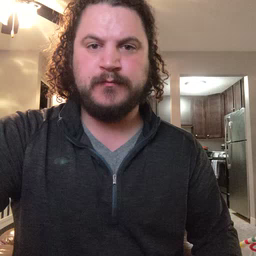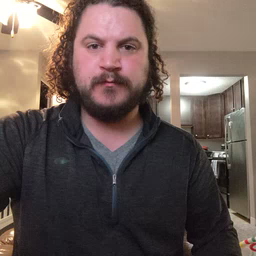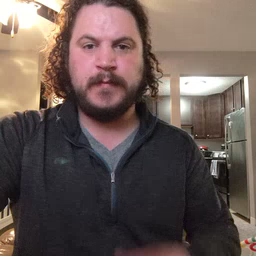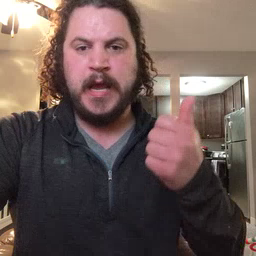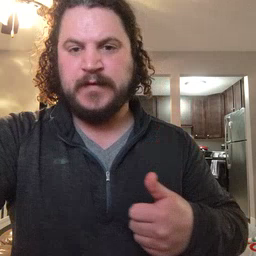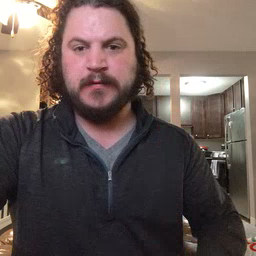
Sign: every